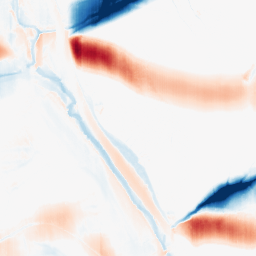
Category: morphological
Decomposition family: morphological_ellipse
Decomposition parameters: operation: average
width: 50
height: 5
Upsampling method: quadratic
Upsampling parameters: scale: 4
Upsampling scale: 4